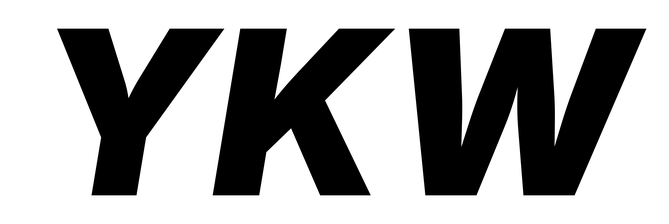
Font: Inter-Italic_Black_Italic